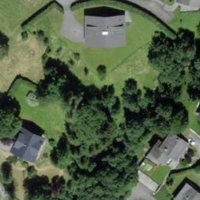
EUNIS habitat code: 55
Species observed at this site:
Orchis mascula
Lamium galeobdolon